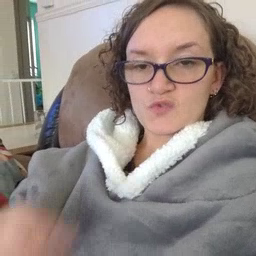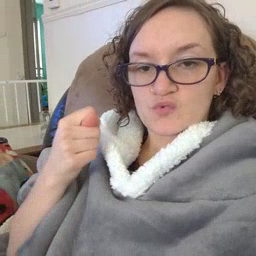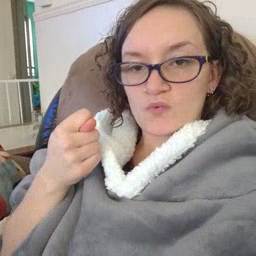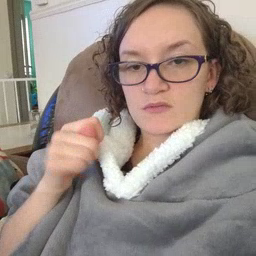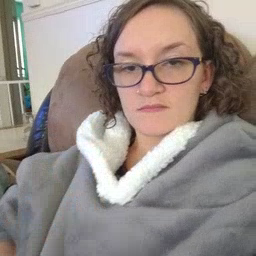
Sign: toy